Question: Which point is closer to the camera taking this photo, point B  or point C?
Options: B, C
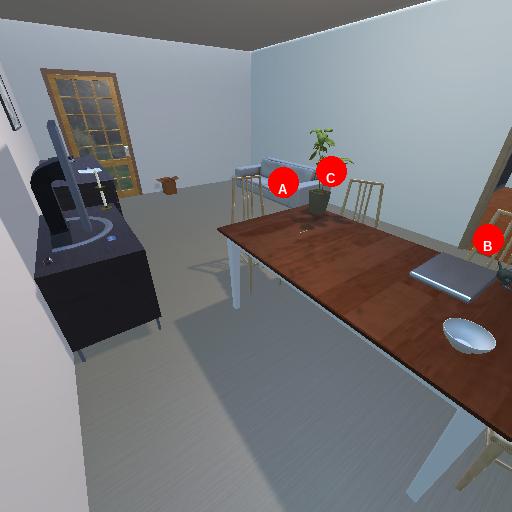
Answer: B